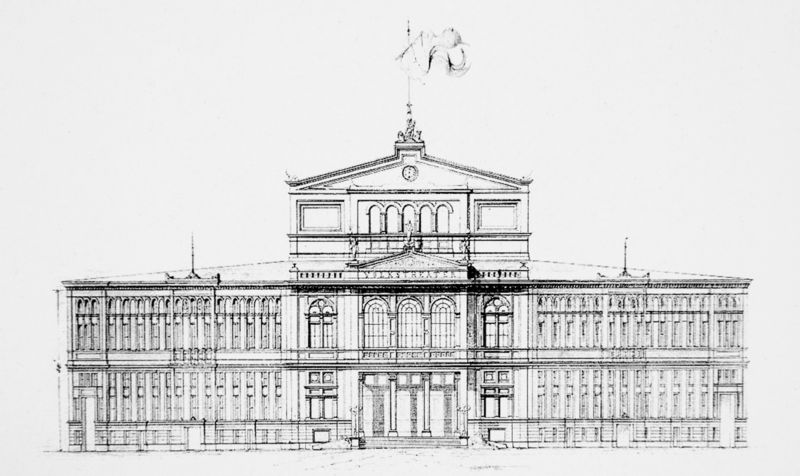
Titel: Gärtnerplatztheater in München, Aufriss
Künstler: Michael Reiffenstuel
Standort: München
Institution: Architekturmuseum der Technischen Universität
Schlagwörter: flügel, weiß, dreieck, stadt, fenster, grau, pfeiler, schwarz, skizze, strasse, säule, säulen, tür, zeichnung, dach, gebäude, haus, schloss, architektur, barock, sockel, spitze, felder, wind, brüstung, figur, drei, klassizismus, spitzen, theater, front, frontal, turm, vorbau, skulptur, schrift, ansicht, bogen, fassade, fassaden, türen, studie, fahne, flagge, mast, moderne, dächer, giebel, graphik, linien, farblos, pilaster, figuren, rundbogen, romantik, treppe, wehen, symmetrie, inschrift, uhr, stufen, striche, tor, zinnen, galerie, bögen, vier, eingang, arkade, kolonnade, höhe, bayern, münchen, palast, palazzo, rundfenster, balustrade, linie, symmetrisch, druck, radierung, stich, schwarzweiß, bahnhof, entwurf, arkaden, vorderseite, aufschrift, dreiecksgiebel, giebelfigur, portal, rustika, sims, karte, skulpturen, plastiken, risalit, fensterscheiben, portikus, rundbögen, struktur, gärtner, historismus, vorderansicht, etagen, geschosse, plan, ausgang, achse, achsen, tempel, speer, bänder, glasfassade, stockwerke, quadrat, akrother, geschoss, klenze, klassizistisch, bauwerk, palais, massstab, aufriss, tympanon, architekturzeichnung, kollonaden, massangabe, fensterachsen, mittelrisalit, zeichung, ädikula, architekt, risalite, rundbogenfenster, oculus, okulus, säulenordnung, ordnung, gliederung, palst, mass, fensterverdachung, rhythmus, baukunst, wettbewerb, königreich bayern, rundbogenstil, abstand, bauentwurf, friedrich von gärtner, gärternplatz, gärternplatztheater, gärterplatz, gärtnerplatztheater, rechtek, reifenstuel, seitenfassade, sohlbank, theater am gärtnerplatz, ädikluamotiv, nüchtern, waagerechte, beletage